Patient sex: M
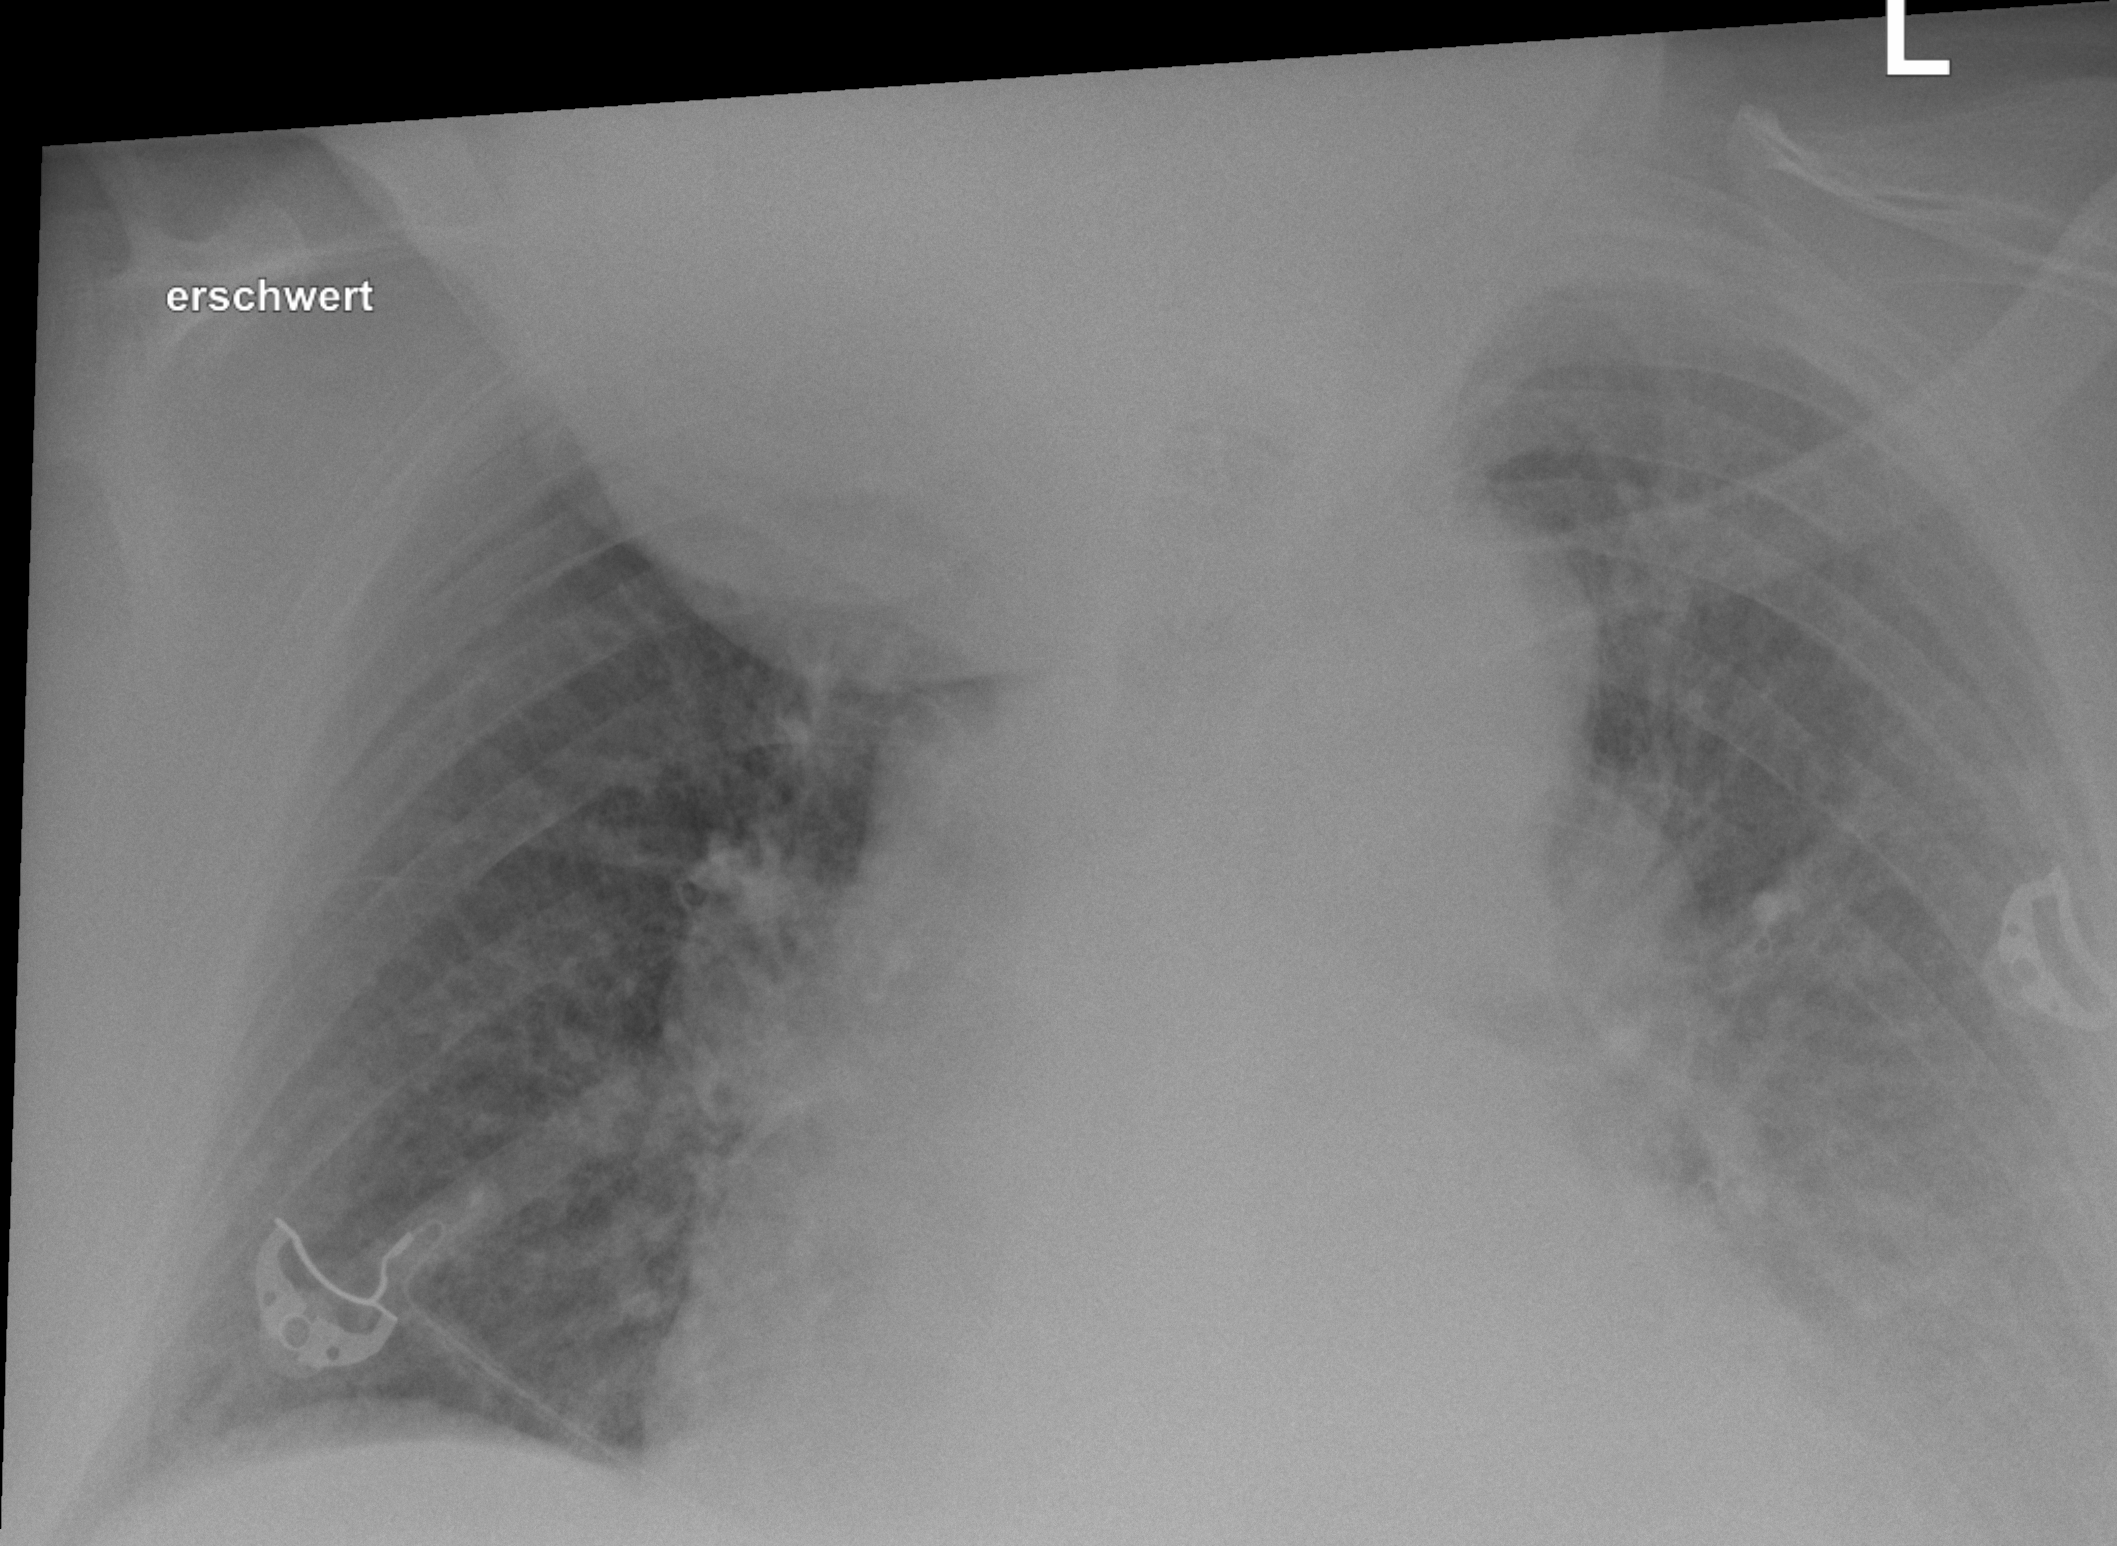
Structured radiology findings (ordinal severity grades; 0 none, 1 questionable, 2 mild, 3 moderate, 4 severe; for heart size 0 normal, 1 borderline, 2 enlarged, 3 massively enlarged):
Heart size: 2
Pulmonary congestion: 2
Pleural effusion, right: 0
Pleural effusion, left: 2
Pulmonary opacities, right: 0
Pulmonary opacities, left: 2
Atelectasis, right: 2
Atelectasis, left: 2